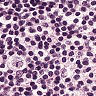
Metastatic tissue present: no